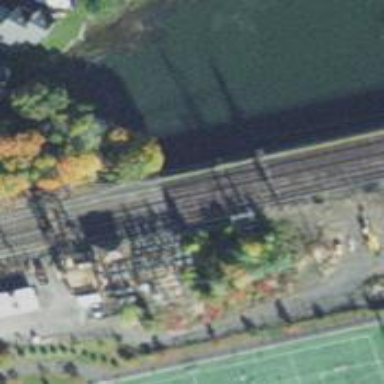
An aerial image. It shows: Bridge over railway with electrified contact lines.